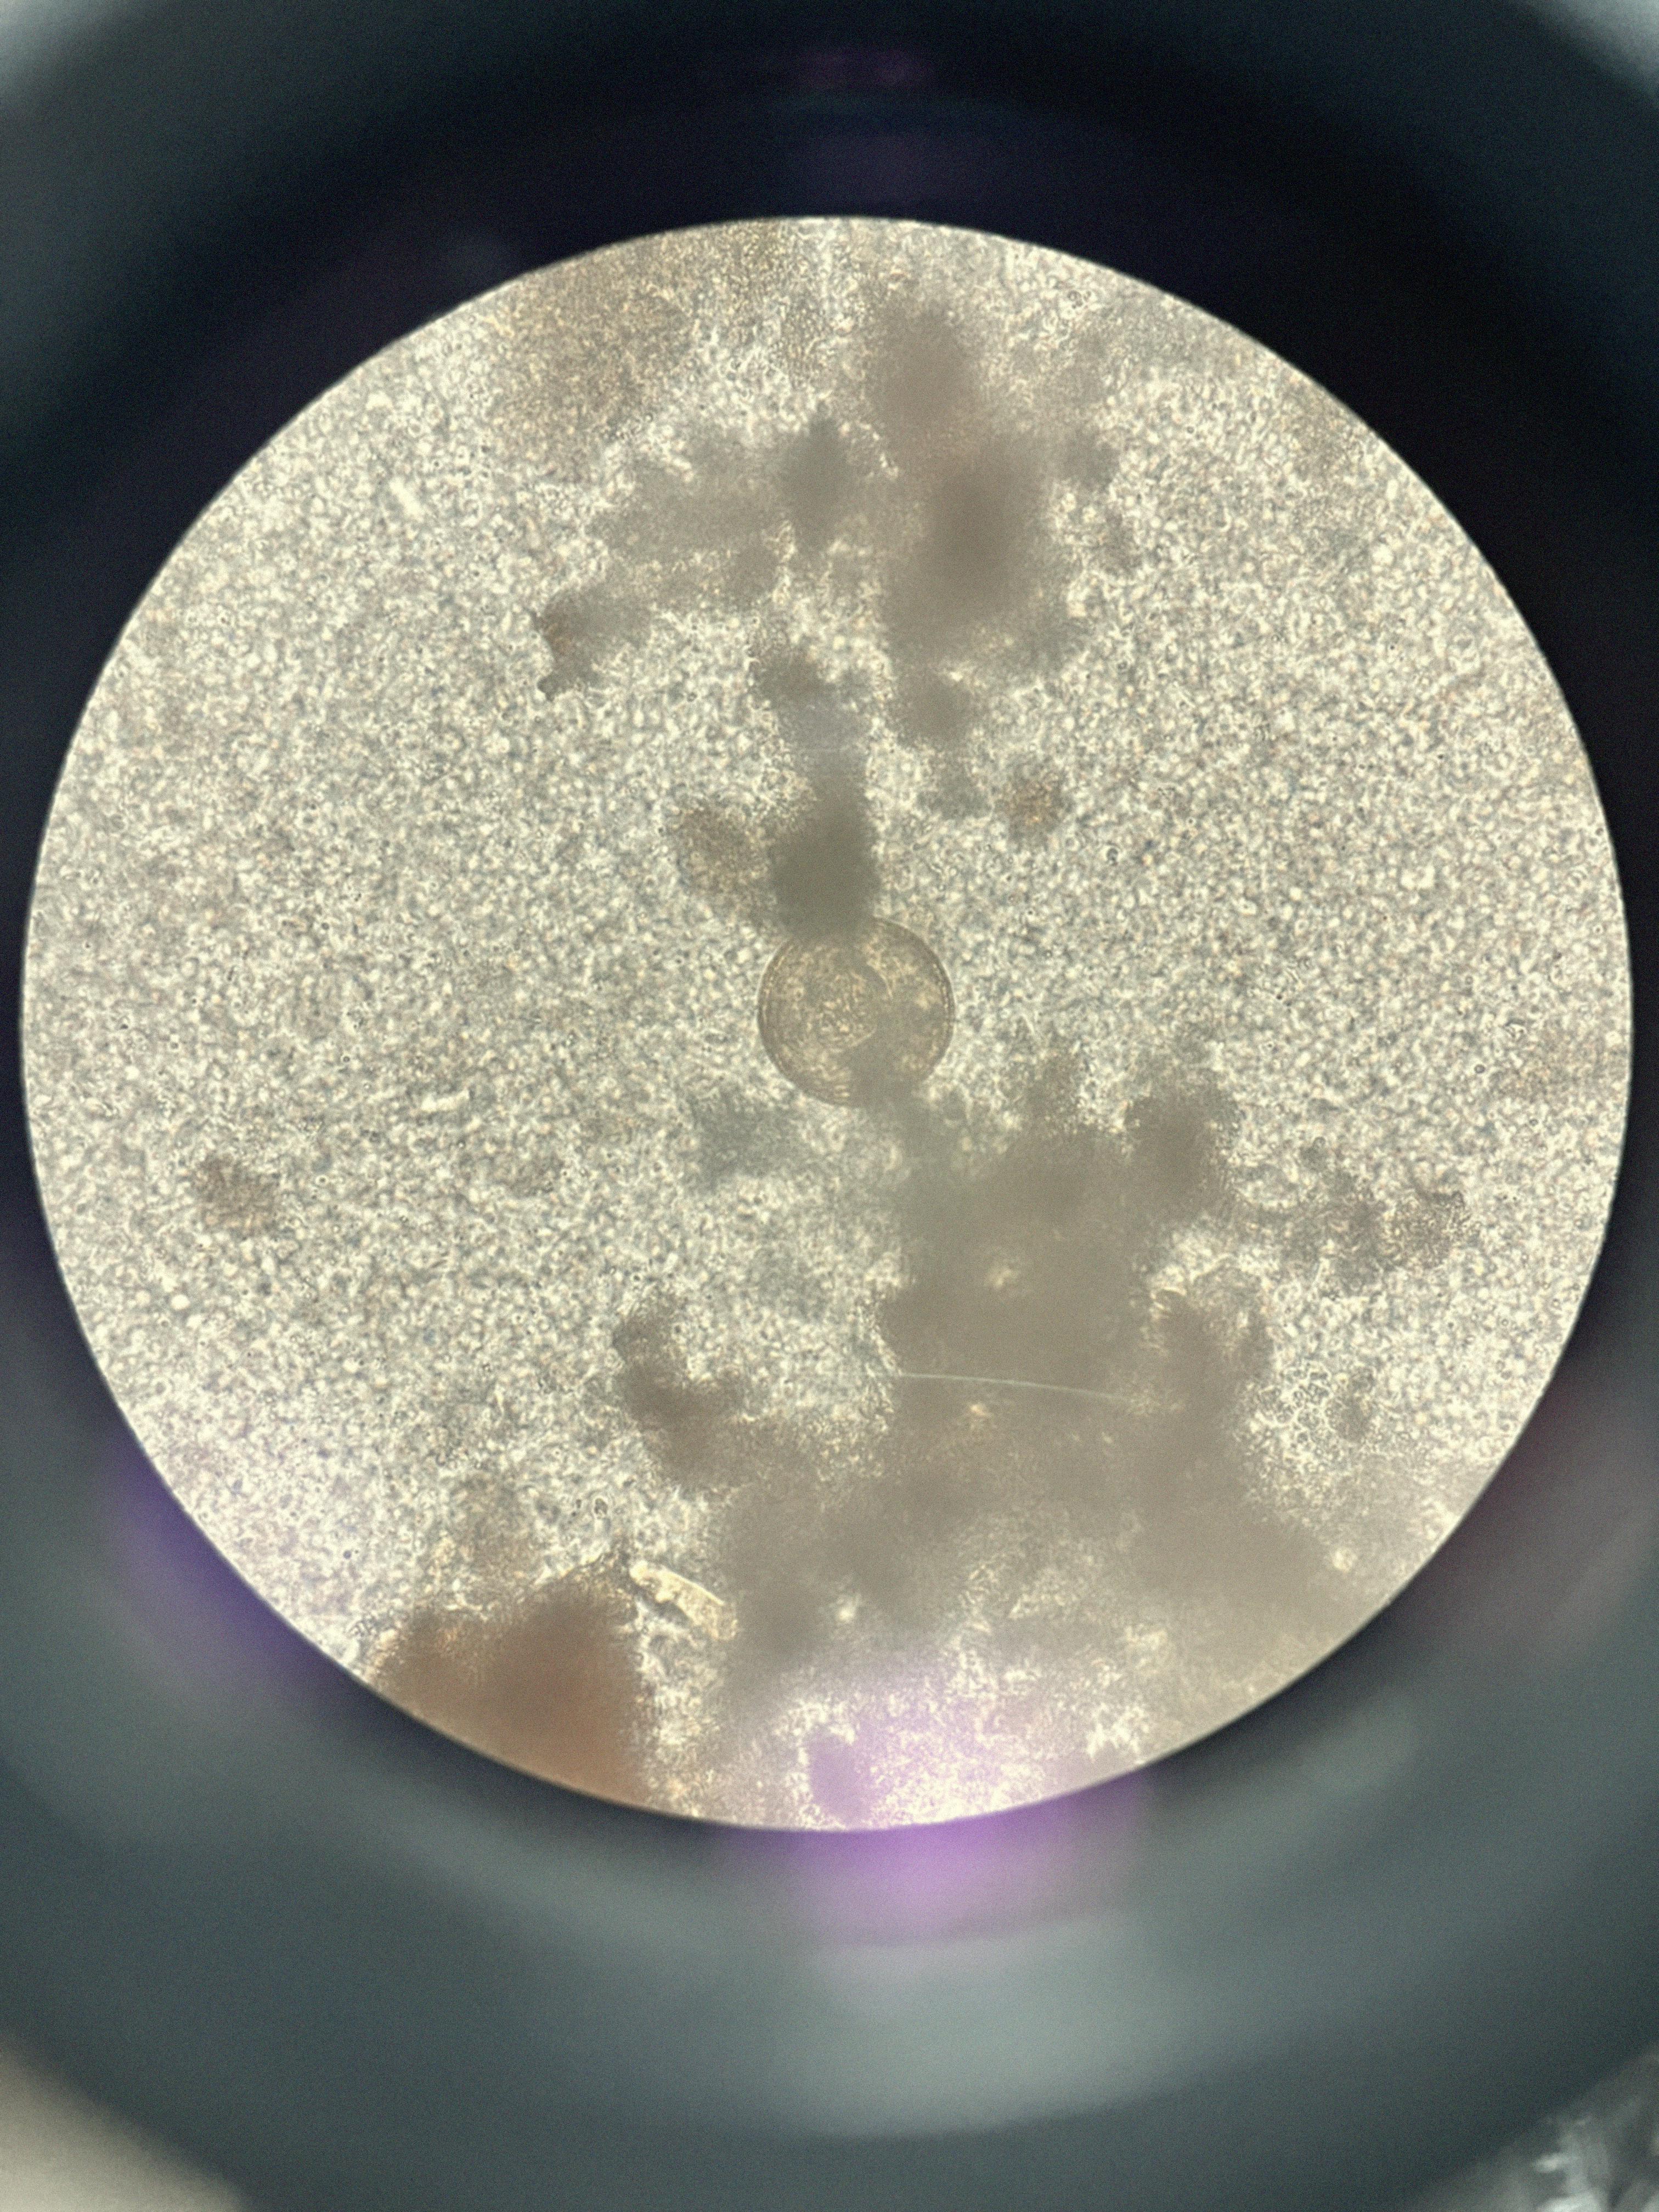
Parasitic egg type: Hymenolepis diminuta